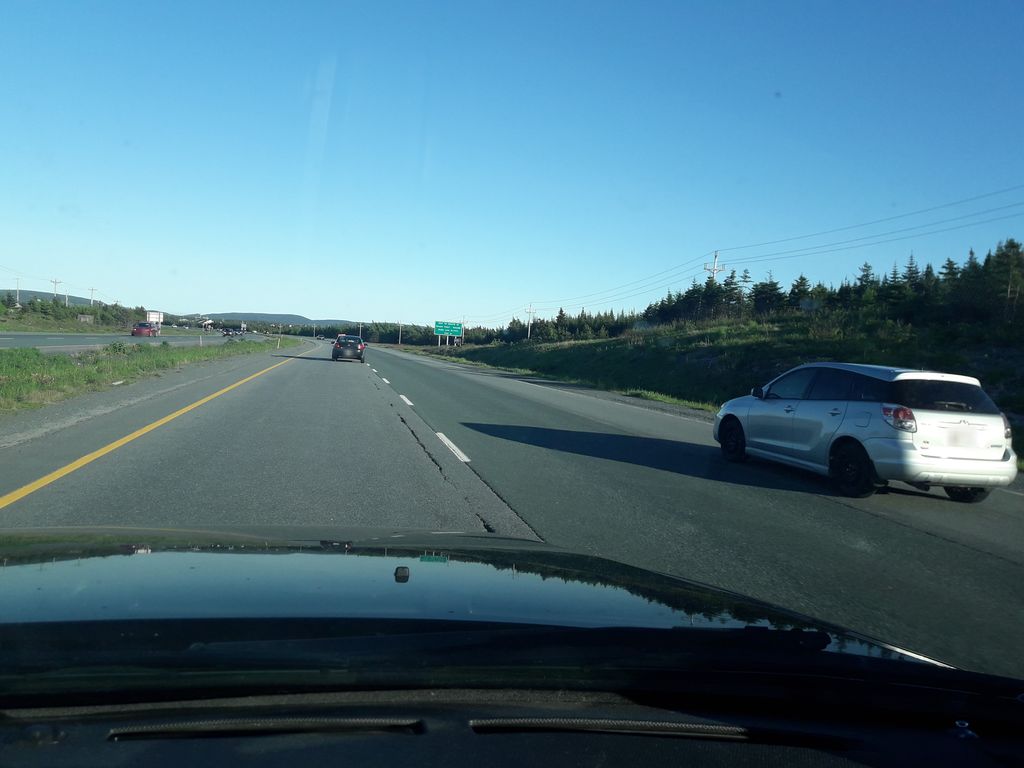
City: st_johns